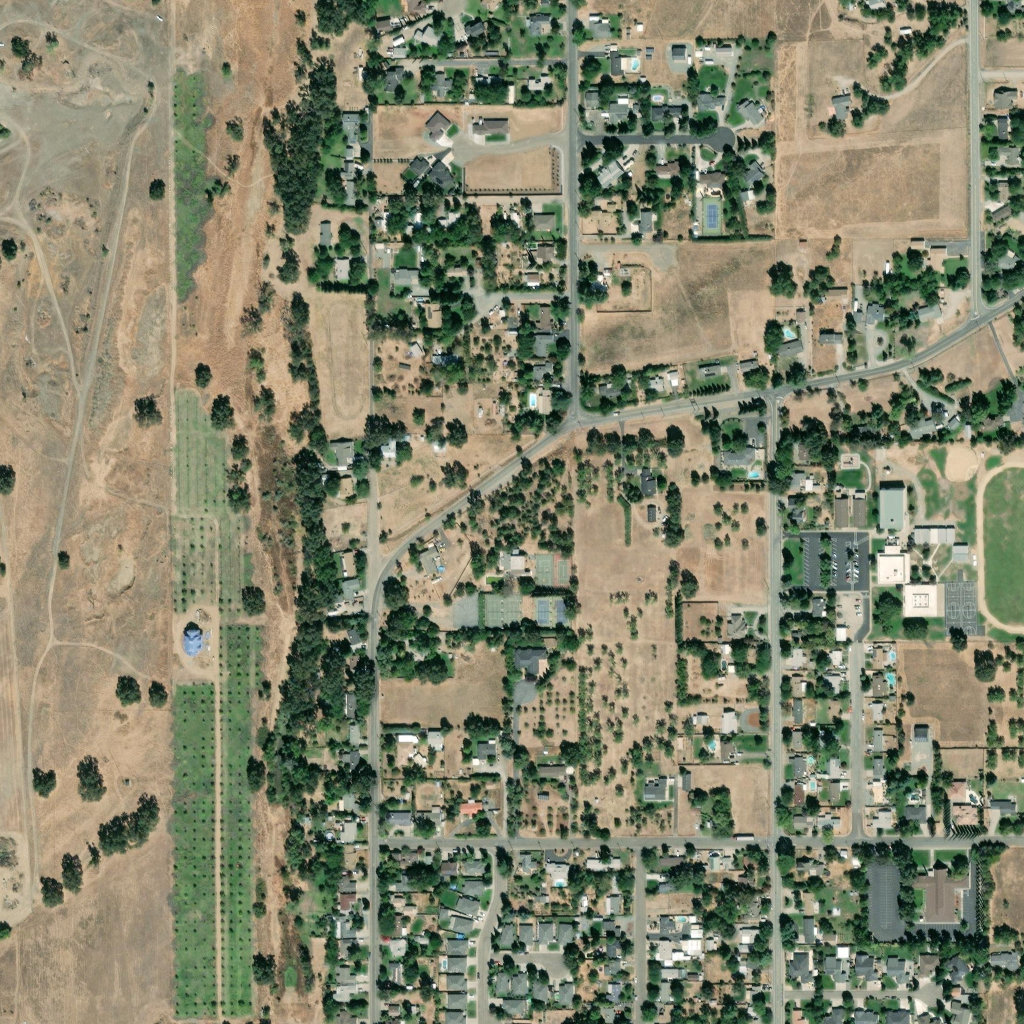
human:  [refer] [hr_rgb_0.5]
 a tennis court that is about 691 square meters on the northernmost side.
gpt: <box>[[68, 19, 70, 22, 0]]</box>

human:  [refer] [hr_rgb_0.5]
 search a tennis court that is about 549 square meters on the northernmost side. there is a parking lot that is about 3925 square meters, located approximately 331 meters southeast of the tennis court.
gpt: <box>[[68, 19, 70, 22, 0]]</box>

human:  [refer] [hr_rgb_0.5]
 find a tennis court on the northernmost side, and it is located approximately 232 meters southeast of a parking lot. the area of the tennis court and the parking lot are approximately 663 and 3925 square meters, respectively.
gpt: <box>[[68, 19, 70, 22, 0]]</box>